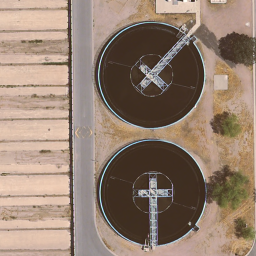
Label: storage tanks